Interaction volume radius: 10 \u00c5
Interaction volume height: 45 \u00c5
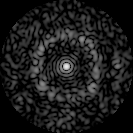
Disorder parameter: 0.7588